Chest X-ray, PA view. Patient: 40 years old, sex F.
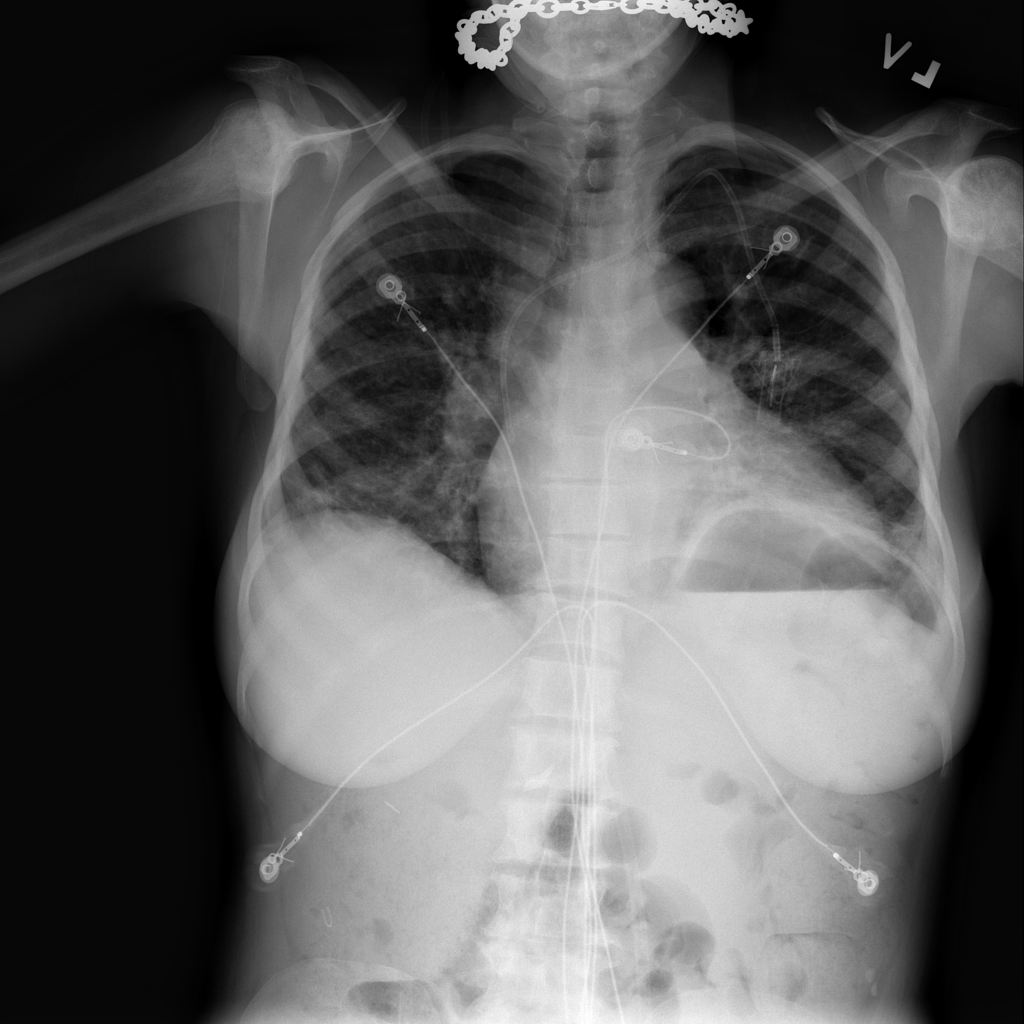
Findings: Infiltration